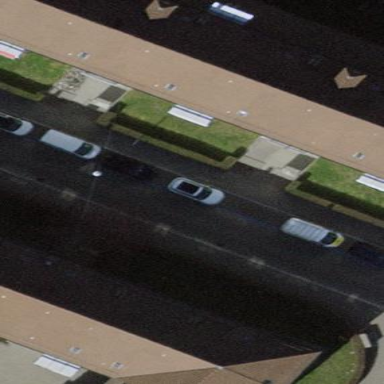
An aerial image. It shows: Parking lane area.